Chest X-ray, AP view. Patient: 57 years old, sex M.
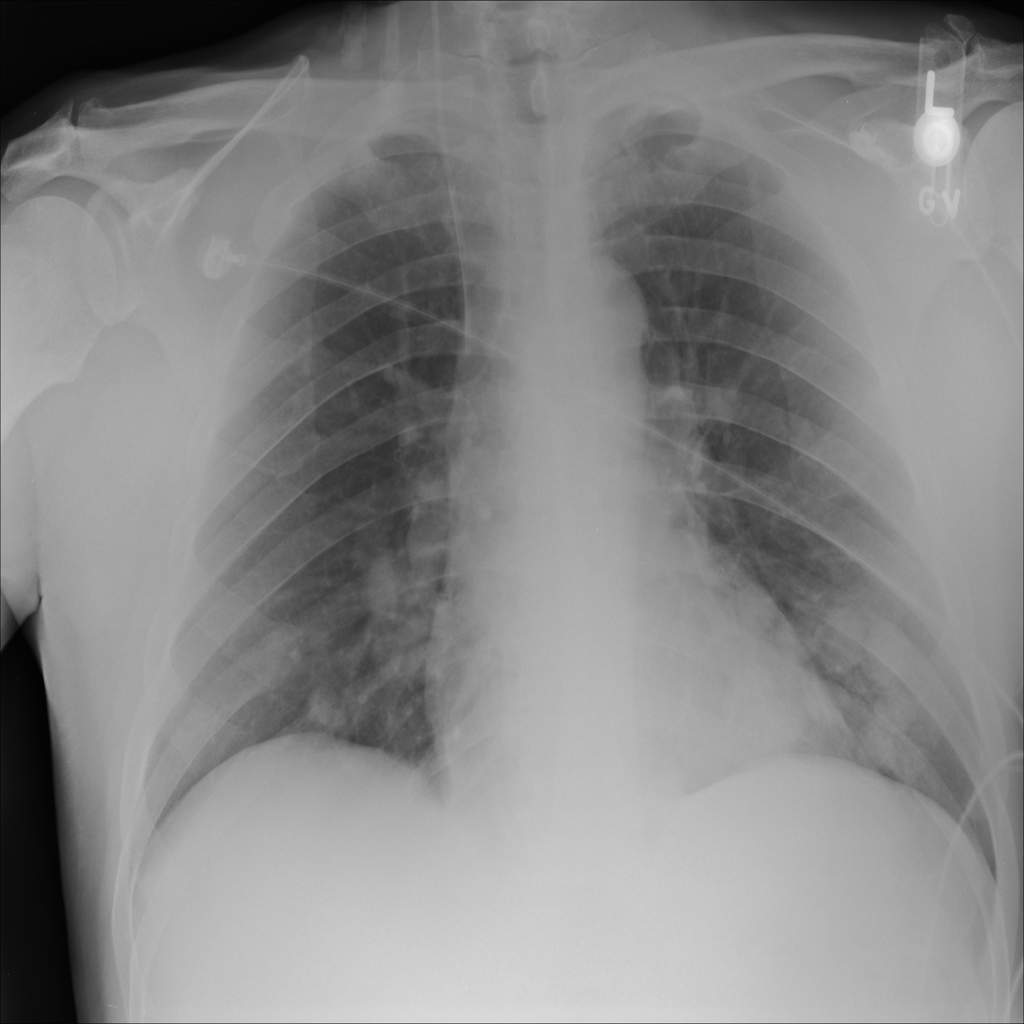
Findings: No Finding